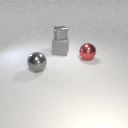
large gray rubber cube to the right of large gray metal sphere